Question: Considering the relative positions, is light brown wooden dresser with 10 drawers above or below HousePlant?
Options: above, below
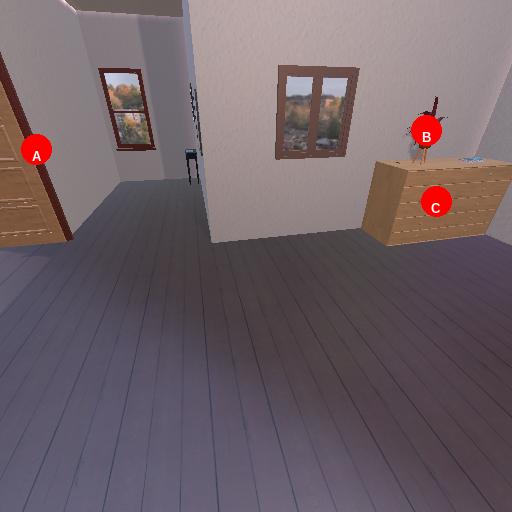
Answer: above